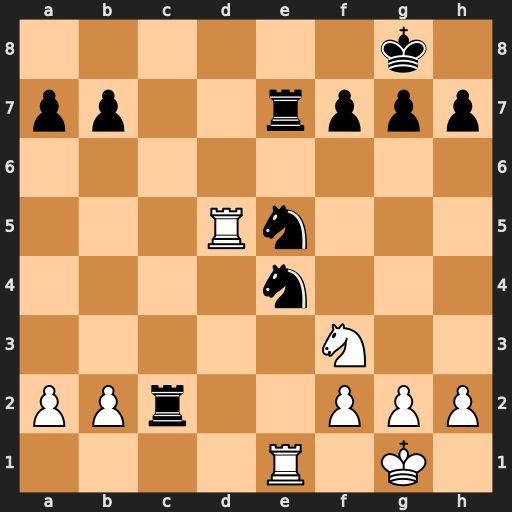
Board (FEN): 6k1/pp2rppp/8/3Rn3/4n3/5N2/PPr2PPP/4R1K1
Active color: w
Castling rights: -
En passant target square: -
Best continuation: Rd8+ Re8 Rxe8#